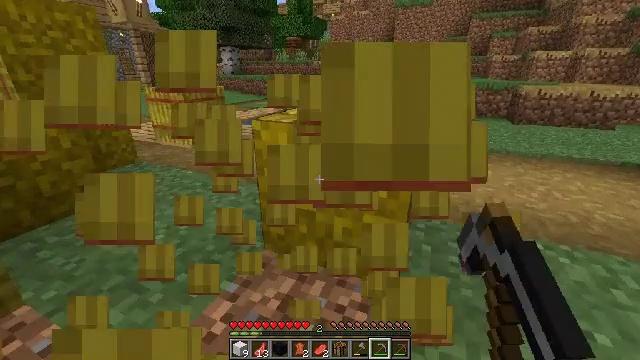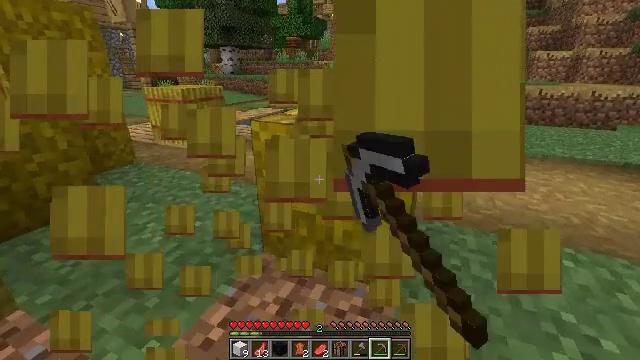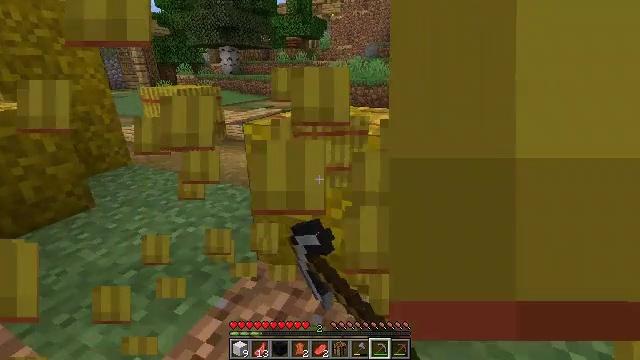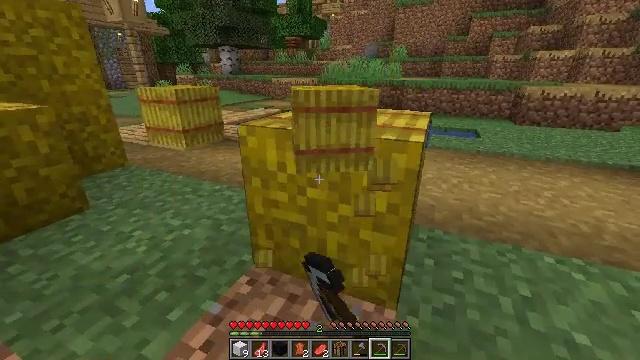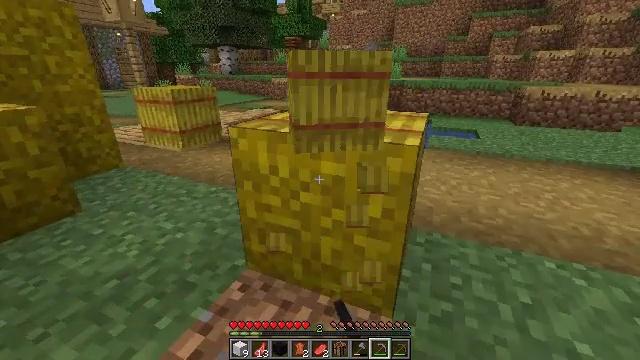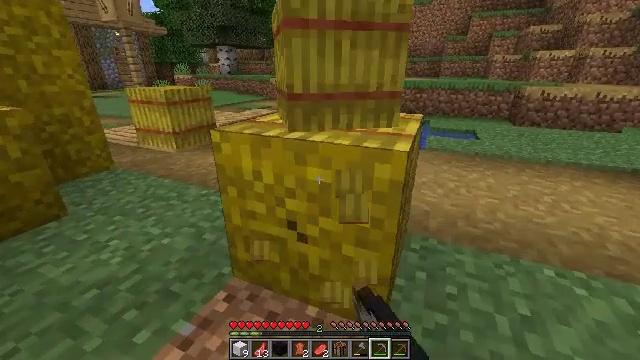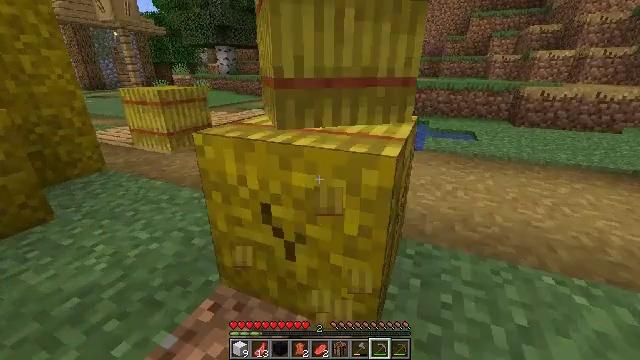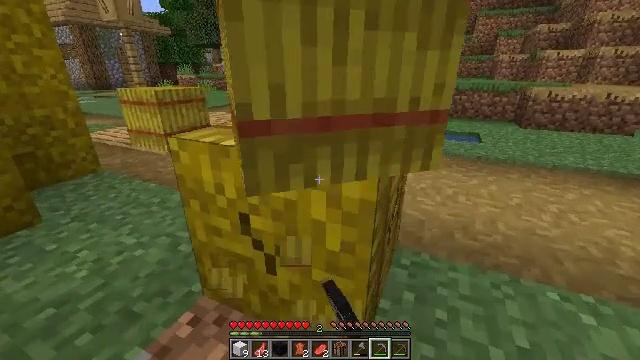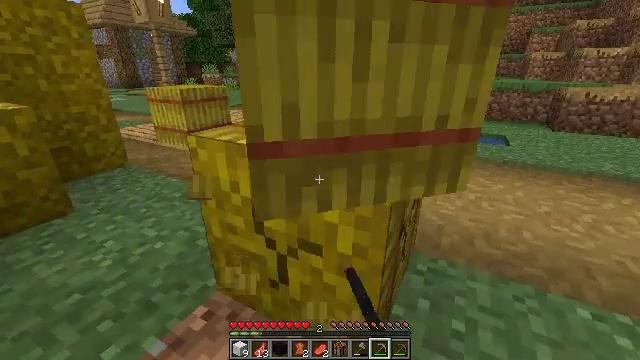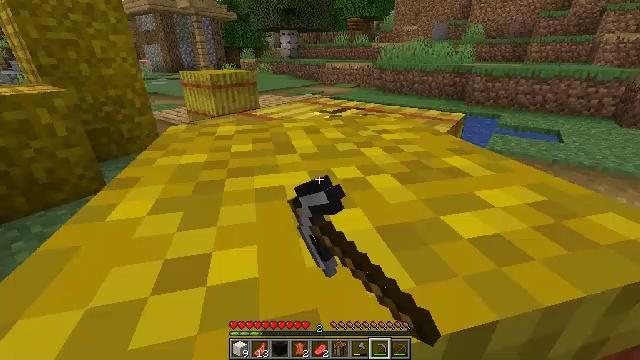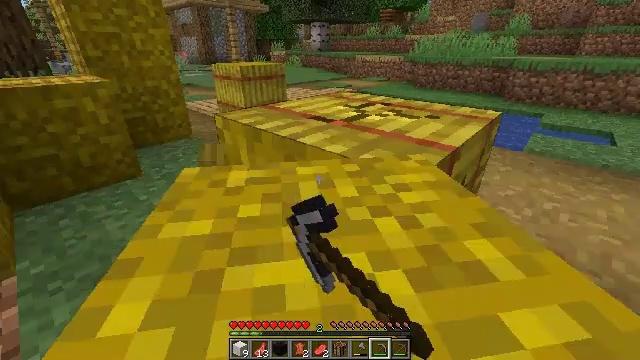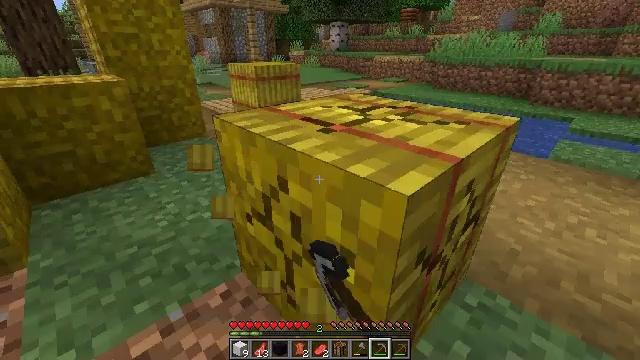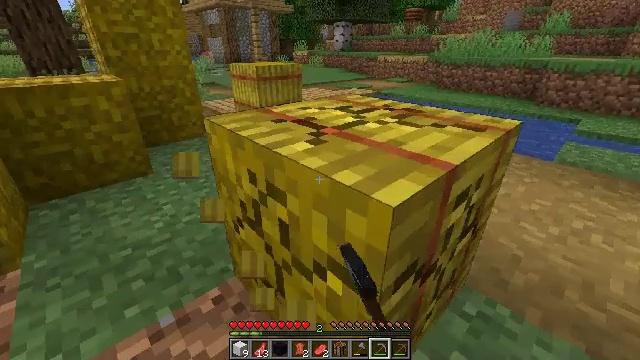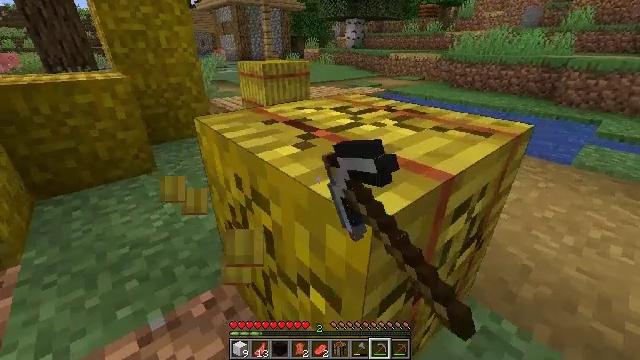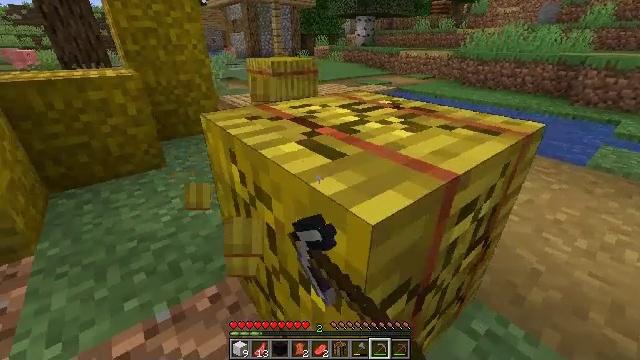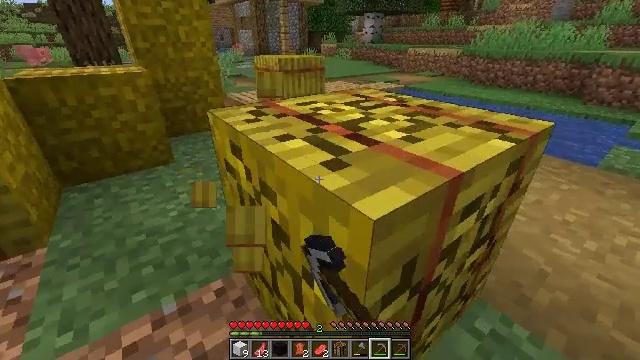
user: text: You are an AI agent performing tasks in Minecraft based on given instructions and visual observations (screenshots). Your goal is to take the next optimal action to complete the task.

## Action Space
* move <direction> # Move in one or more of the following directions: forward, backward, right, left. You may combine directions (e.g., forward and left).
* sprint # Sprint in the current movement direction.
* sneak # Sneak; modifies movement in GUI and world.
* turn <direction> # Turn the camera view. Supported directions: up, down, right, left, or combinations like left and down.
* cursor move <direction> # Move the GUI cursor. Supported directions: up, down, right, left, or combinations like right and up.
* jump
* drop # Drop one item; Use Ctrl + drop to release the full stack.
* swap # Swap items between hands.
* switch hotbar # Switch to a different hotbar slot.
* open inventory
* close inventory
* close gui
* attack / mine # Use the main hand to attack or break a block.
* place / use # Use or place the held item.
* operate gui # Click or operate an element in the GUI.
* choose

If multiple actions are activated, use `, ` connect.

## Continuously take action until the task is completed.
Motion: motion action
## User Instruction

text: Attack the hay block to get hay.
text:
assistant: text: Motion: move forward, sneak, attack / mine
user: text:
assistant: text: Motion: move forward and move right, sneak, attack / mine
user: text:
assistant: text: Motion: move forward and move right, sneak, attack / mine
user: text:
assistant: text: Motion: move forward and move right, sneak, attack / mine
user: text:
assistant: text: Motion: move forward and move right, sneak, attack / mine
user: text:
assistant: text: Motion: move forward and move right, sneak, attack / mine
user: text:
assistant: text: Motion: move forward and move right, sneak, turn left, attack / mine
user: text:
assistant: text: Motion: move forward and move right, sneak, turn left, attack / mine
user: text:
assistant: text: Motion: move forward and move right, sneak, turn left and down, attack / mine
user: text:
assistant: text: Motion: move forward and move right, sneak, turn left and down, attack / mine
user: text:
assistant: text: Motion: move forward and move right, sneak, turn left, attack / mine
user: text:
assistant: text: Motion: move forward and move right, sneak, attack / mine
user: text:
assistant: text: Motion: move forward and move right, sneak, turn left, attack / mine
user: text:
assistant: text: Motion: move right, sneak, turn left, attack / mine
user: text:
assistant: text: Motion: move right, sneak, turn left, attack / mine
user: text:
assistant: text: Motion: move right, sneak, attack / mine
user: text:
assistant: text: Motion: move right, sneak, turn left, attack / mine
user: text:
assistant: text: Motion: move right, sneak, turn left, attack / mine
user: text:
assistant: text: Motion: move right, sneak, attack / mine
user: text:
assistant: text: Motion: move forward and move right, sneak, turn left, attack / mine
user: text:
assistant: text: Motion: move forward and move right, sneak, turn left, attack / mine
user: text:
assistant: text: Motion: move forward and move right, sneak, turn left, attack / mine
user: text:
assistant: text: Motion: move forward and move right, sneak, turn left, attack / mine
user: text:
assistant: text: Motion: move forward and move right, sneak, turn left, attack / mine
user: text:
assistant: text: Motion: move forward and move right, sneak, turn left and up, attack / mine
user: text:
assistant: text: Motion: move forward and move right, sneak, turn left and up, attack / mine
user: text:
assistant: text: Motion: move forward and move right, sneak, turn left and up, attack / mine
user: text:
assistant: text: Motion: move forward and move right, sneak, turn left and up, attack / mine
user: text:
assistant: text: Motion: move forward and move right, sneak, turn left and up, attack / mine
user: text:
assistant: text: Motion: move forward, sneak, turn left, attack / mine